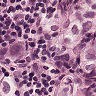
Metastatic tissue present: yes